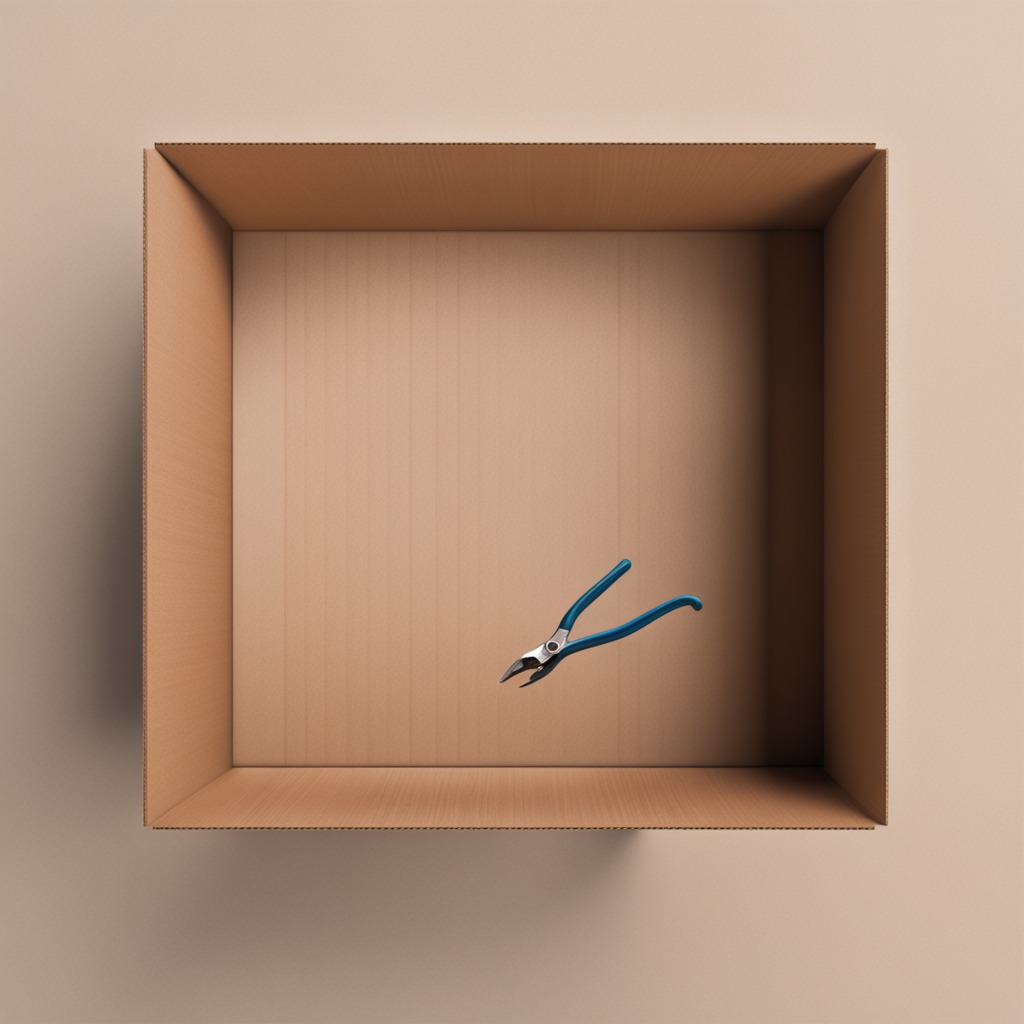
A plier is lying on the cardboard box surface.